Question: I have a button that says "Sort" and when a user normal/short presses the button, I want a menu to appear with the various sort options. Looking around online there doesn't seem to be a straight forward answer to which route is considered best practice. I'm looking to have a menu that looks similar to this:

with icons and text.
For an example, click the Layers button in the Google Maps app. It opens a list of options on a single short click. It has a title at the top and icons for each option. (The icons aren't super crucial)
Should I use a Context Menu? If so, how do I do it without a long press. Should it be a Spinner? If so how do I change the appearance to use a button instead of the normal drop down box.
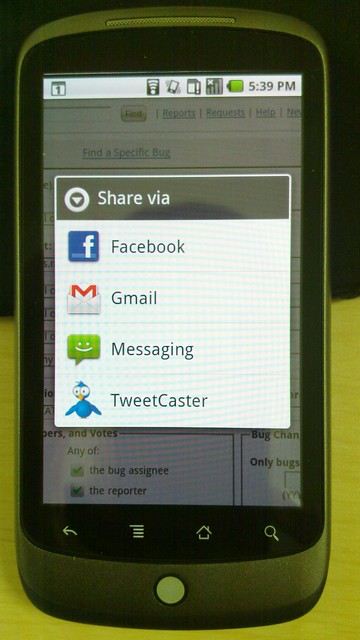
Answer: Spinners are for stateful selection, which sounds like what you want here. The user will select one sort option from a list, and there is a concept of a "current" sort that stays visible to the user.
For something like the activity picker in your screenshot, Falmarri's suggestion of an AlertDialog is reasonable. The difference between choosing a sort and the activity picker is the "stateful selection" distinction. Spinners have a concept of a currently selected item already provided for you, dialogs are more general.